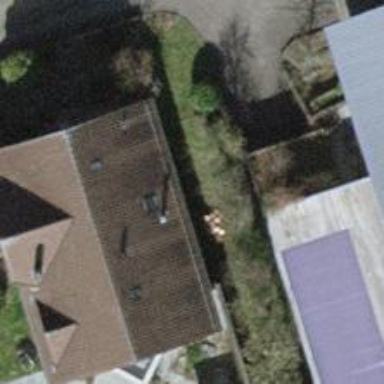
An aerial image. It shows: Building with tile roof.